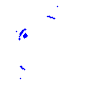
Particle: pion